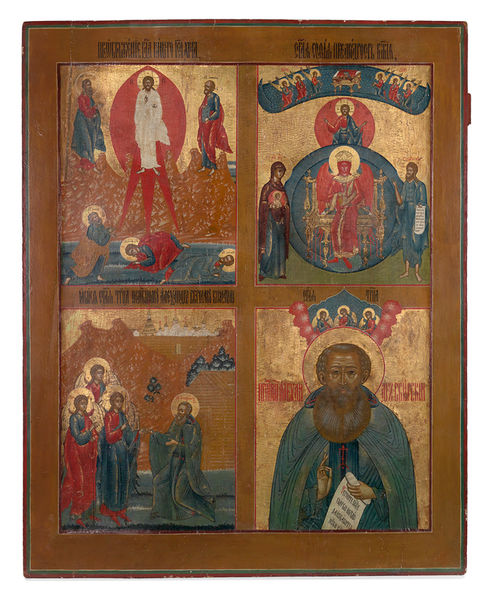
Titel: Quadripartite Icon with the Transfiguration, Saint Sophia, Apparition of the Holy Trinity to St. Aleksandr Svirskii, St. Aleksandr Svirskii
Standort: Amherst (Massachusetts, USA)
Institution: Mead Art Museum, Amherst College
Schlagwörter: blue, church, crown, king, men, people, red, religious, throne, white, gold, meeting, painting, sitting, yellow, sheet, wood, angel, angels, clouds, heaven, man, mountain, death, feet, scroll, paper, gilt, coat, beard, flying, saint, story, scene, person, human, männer, jesus, monk, religion, angles, circle, finger, god, book, christ, leaf, asleep, baby, four, mittelalter, schrift, script, humans, christian, land, mary, saints, bible, blessing, narrative, standing, pray, images, sacred, latin, illumination, bunt, grave, text, words, buch, manuscript, halo, golf, icon, holy, holly, christus, kneel, mandorla, heiligenschein, panel, apostles, jünger, parable, panels, disciples, illuminated, bleu, laying down, friar, book of kells, gole, scrol, icons, quad